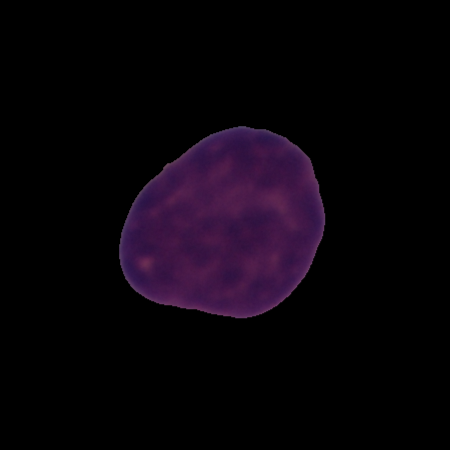
Label: healthy